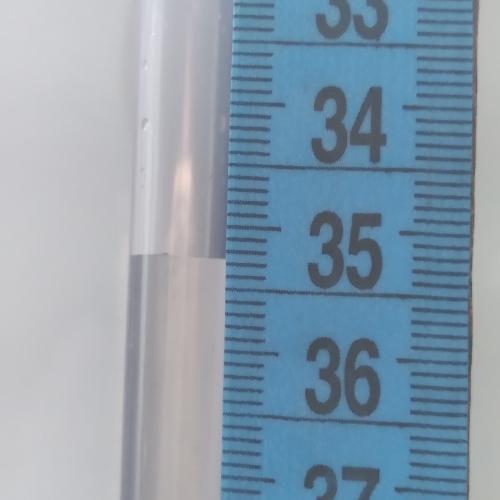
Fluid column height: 35.3 cm